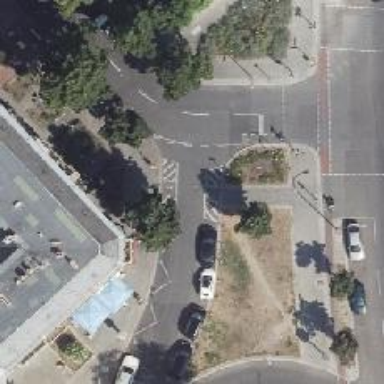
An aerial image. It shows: Unmarked crossing on asphalt footway.